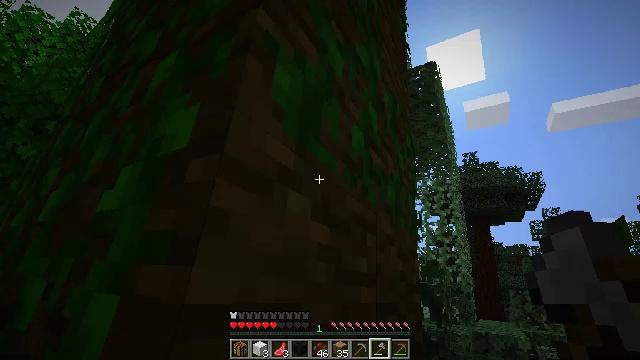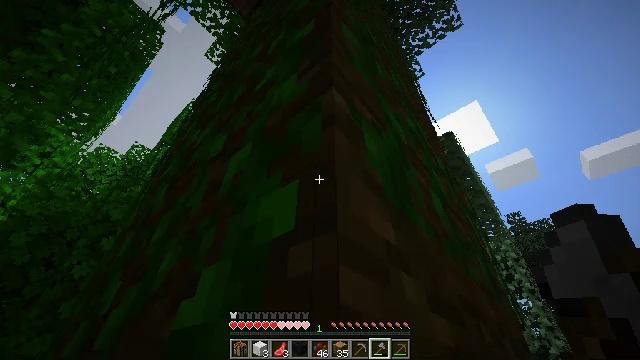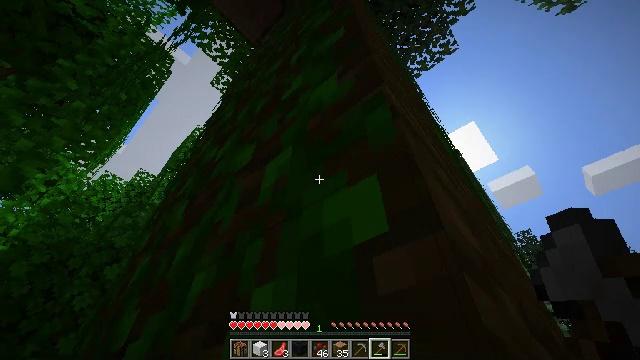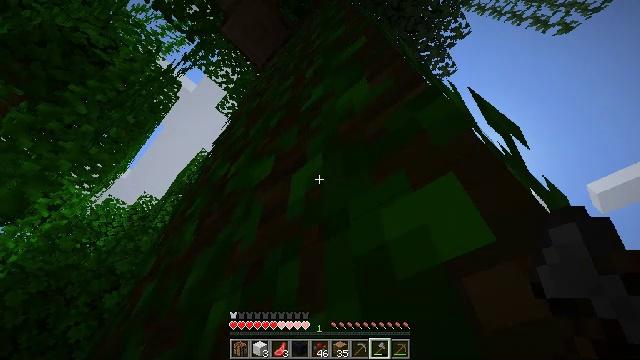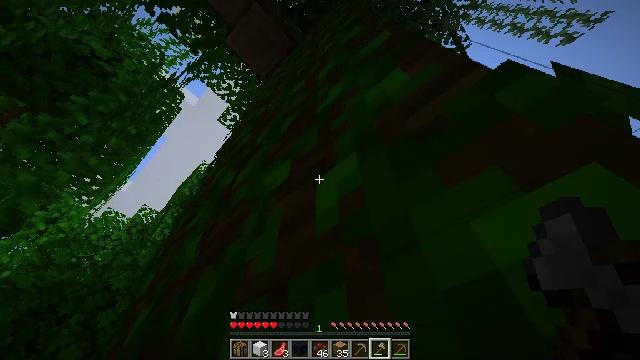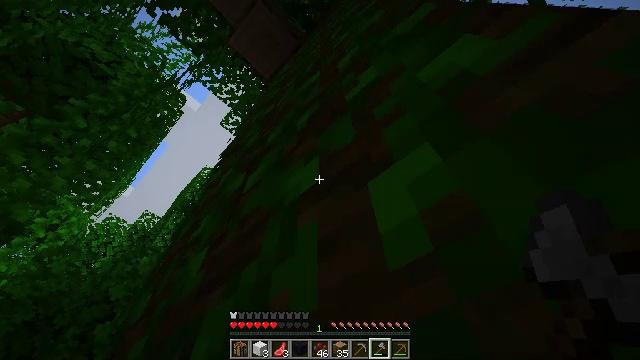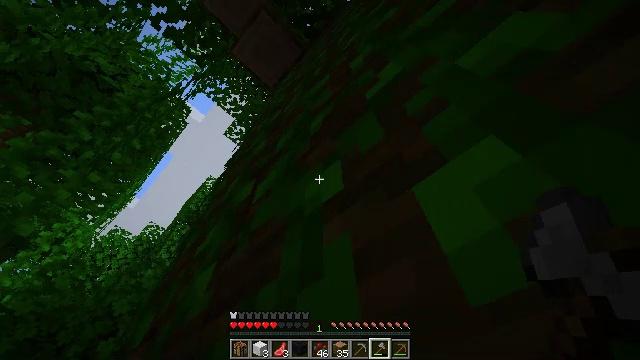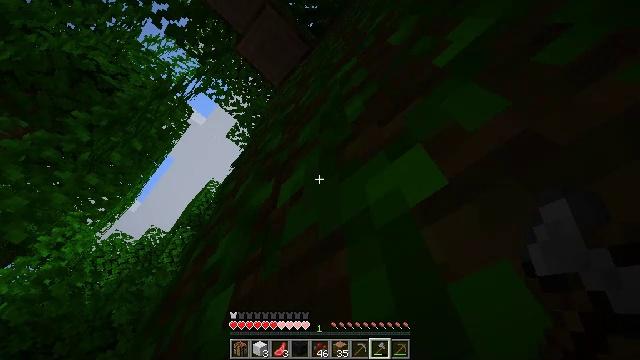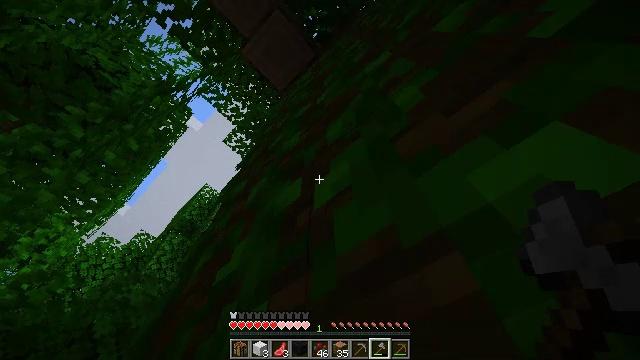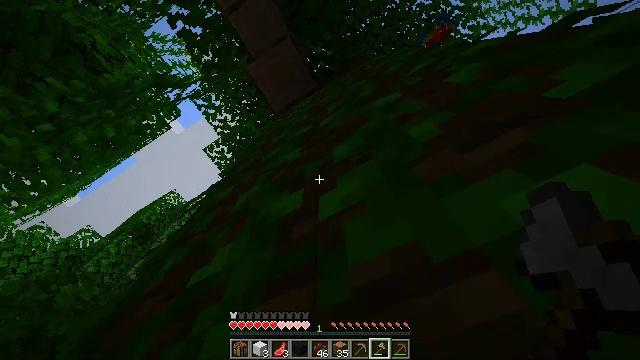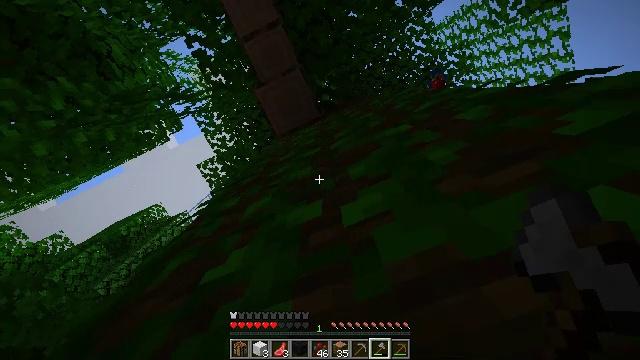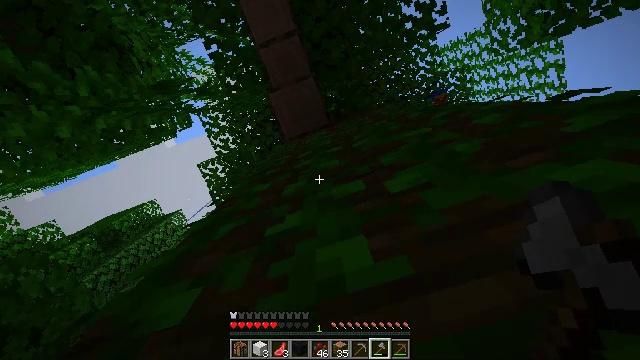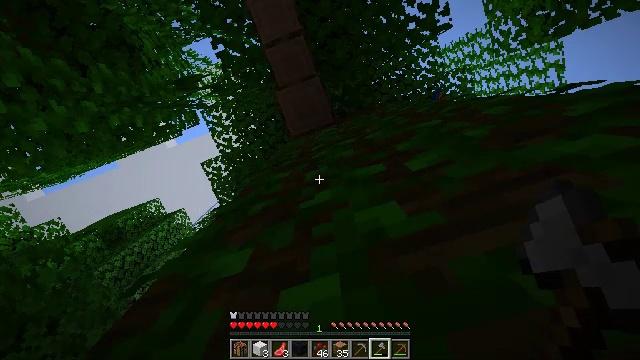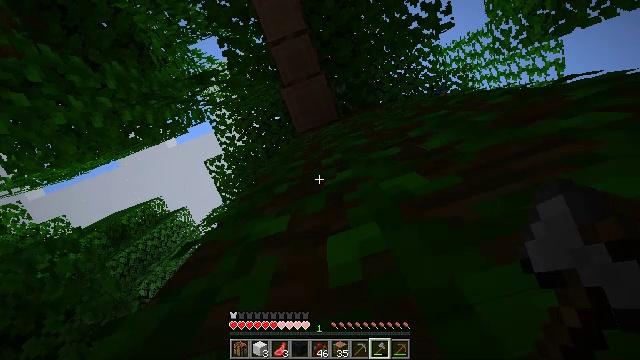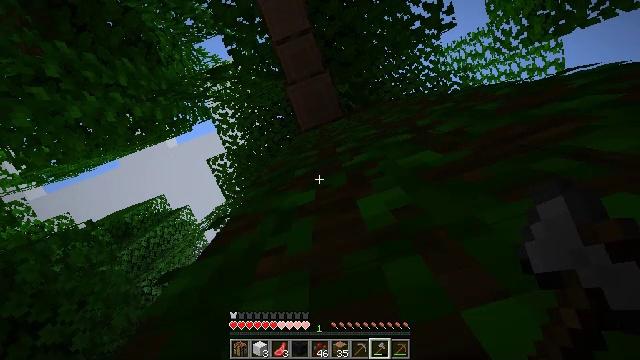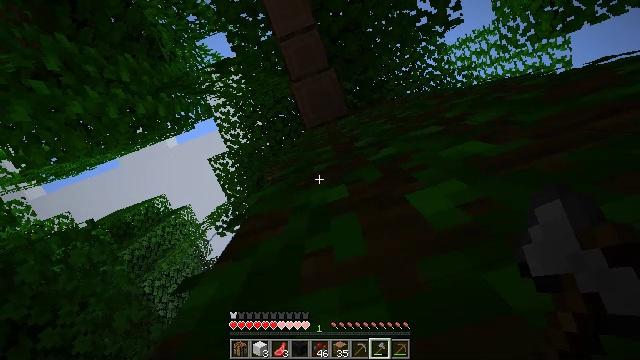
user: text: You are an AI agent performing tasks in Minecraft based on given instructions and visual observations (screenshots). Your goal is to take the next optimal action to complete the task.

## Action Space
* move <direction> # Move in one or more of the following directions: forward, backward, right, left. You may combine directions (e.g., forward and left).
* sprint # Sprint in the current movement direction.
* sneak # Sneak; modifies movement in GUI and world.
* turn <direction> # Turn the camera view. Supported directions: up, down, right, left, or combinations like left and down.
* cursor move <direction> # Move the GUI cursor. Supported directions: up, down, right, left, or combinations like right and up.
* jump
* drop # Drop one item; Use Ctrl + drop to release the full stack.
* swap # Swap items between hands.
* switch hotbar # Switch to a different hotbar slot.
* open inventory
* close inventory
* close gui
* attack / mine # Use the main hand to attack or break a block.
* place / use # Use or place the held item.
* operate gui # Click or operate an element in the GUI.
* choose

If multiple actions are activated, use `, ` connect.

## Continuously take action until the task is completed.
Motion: motion action
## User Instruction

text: Attack the jungle leaves to remove it.
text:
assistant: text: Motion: move forward and move left, turn left and up
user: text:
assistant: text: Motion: move forward and move left, turn up
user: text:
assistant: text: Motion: move forward and move left, turn up
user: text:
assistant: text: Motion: move forward and move left, turn up
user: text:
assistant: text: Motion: move forward and move left
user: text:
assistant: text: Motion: move forward and move left, turn left and up
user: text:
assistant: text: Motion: move left
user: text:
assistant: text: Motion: move left, turn right and up
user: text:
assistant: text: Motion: move forward and move left, turn right and up
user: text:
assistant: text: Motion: move forward and move left, turn right and up
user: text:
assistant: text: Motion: move forward and move left, turn right and up
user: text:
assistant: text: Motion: move forward
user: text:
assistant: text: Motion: move forward and move right
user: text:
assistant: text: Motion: move forward and move right
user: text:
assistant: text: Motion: move forward and move right
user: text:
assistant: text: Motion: move forward and move right
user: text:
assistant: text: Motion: move forward and move right
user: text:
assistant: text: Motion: move forward and move right
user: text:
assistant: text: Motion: move forward and move right
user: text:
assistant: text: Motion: move forward and move right
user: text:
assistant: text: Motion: move forward and move right
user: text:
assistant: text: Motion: move forward and move right
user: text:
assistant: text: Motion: move forward and move right
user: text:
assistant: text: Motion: move forward and move right
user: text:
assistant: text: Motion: move forward and move right
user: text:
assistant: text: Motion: move forward and move right
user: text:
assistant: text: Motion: move forward and move right
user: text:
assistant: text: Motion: move forward and move right
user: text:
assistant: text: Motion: move forward and move right
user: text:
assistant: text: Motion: move forward and move right